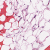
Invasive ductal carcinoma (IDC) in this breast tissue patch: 0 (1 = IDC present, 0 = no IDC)